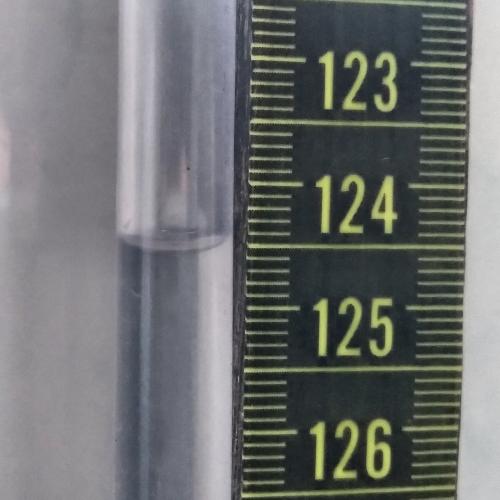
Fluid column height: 124.5 cm